Field crop: maize
Growth stage: 2
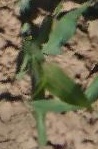
Species: maize